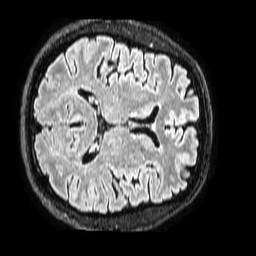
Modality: FLAIR
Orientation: axial
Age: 57
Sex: male
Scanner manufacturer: philips
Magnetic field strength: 1.5 T
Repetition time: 4.8 s
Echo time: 0.3 s